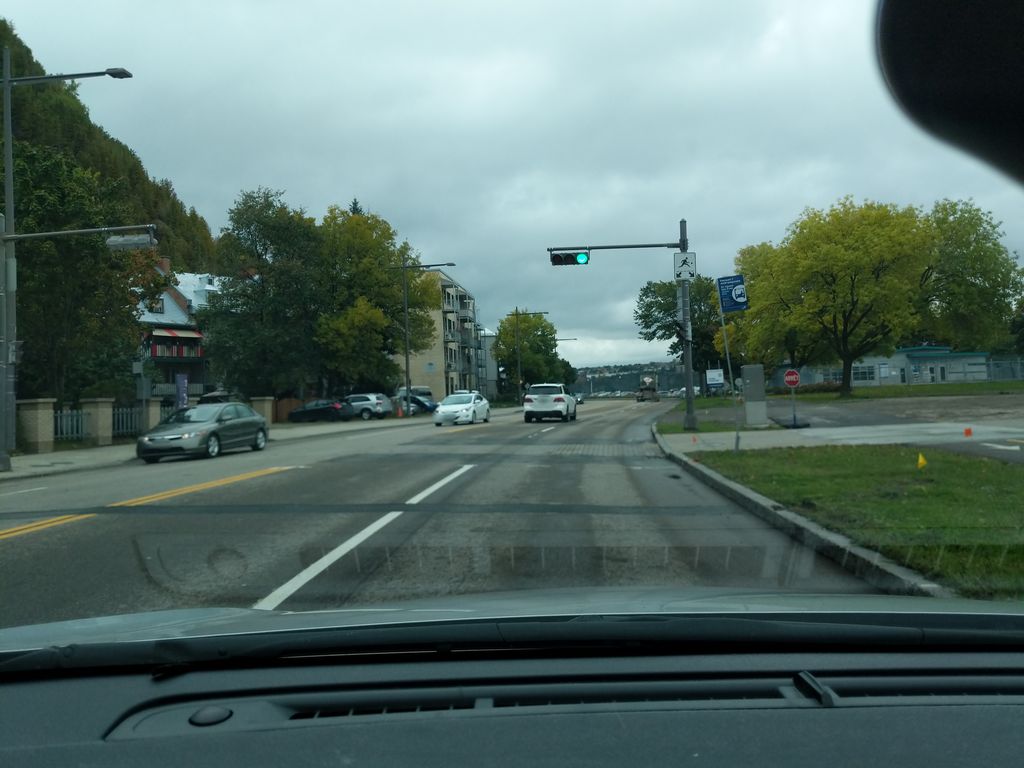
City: quebec_city